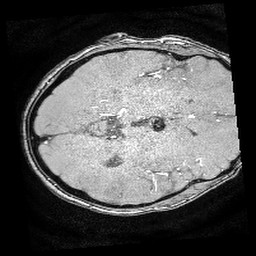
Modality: angio
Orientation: axial
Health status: ill
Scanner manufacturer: philips
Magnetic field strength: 3 T
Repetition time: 0.023 s
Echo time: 0.003454 s